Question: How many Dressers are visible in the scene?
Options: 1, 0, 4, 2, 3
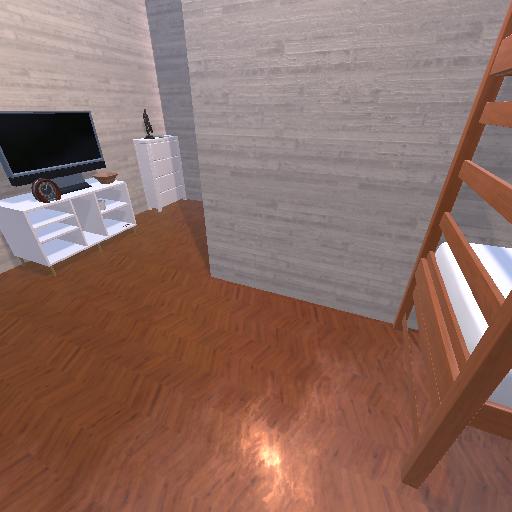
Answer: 1